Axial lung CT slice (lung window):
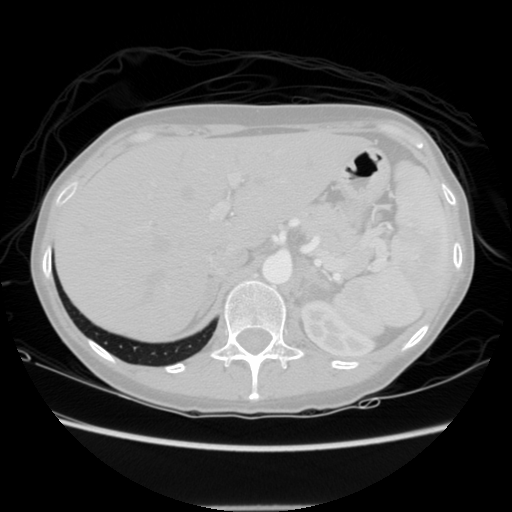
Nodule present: no